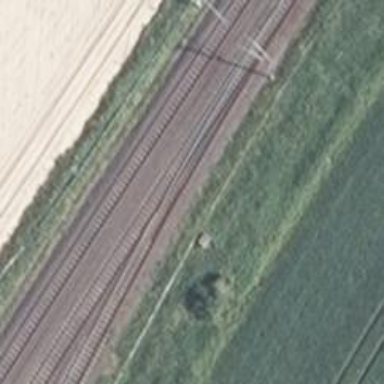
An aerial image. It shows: Railway switch with the turnout side on the left.